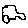
Label: car